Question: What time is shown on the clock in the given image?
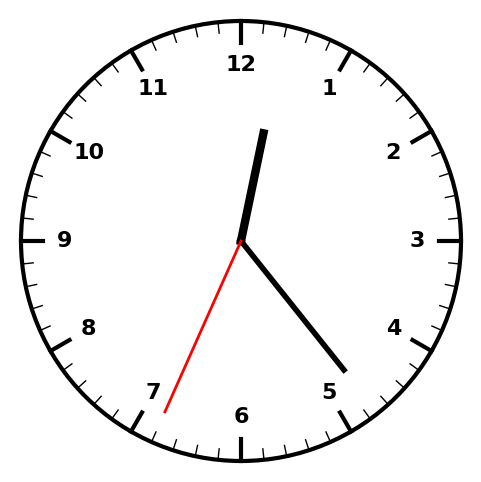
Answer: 12:23:34